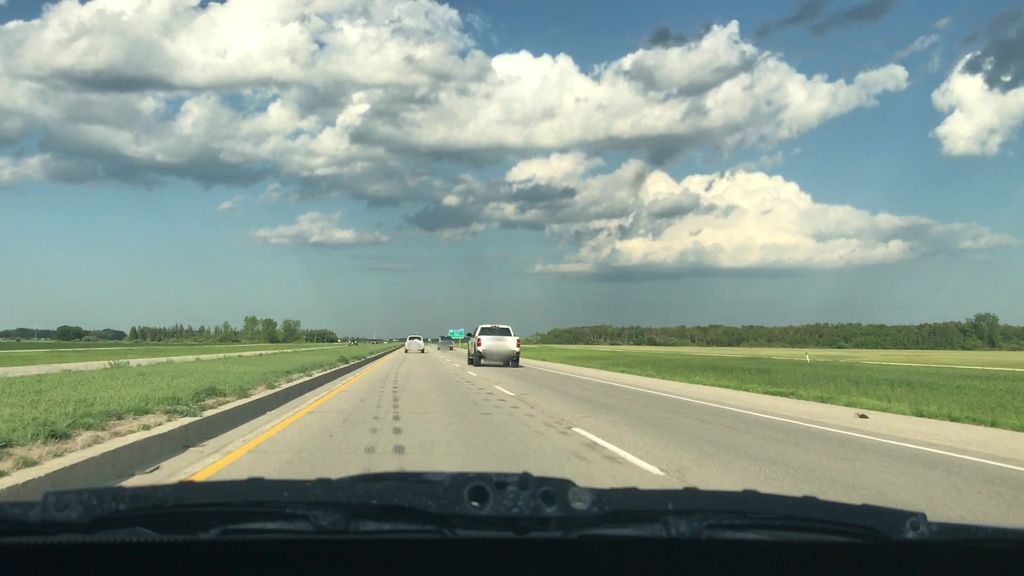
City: winnipeg